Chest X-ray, AP view. Patient: 52 years old, sex M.
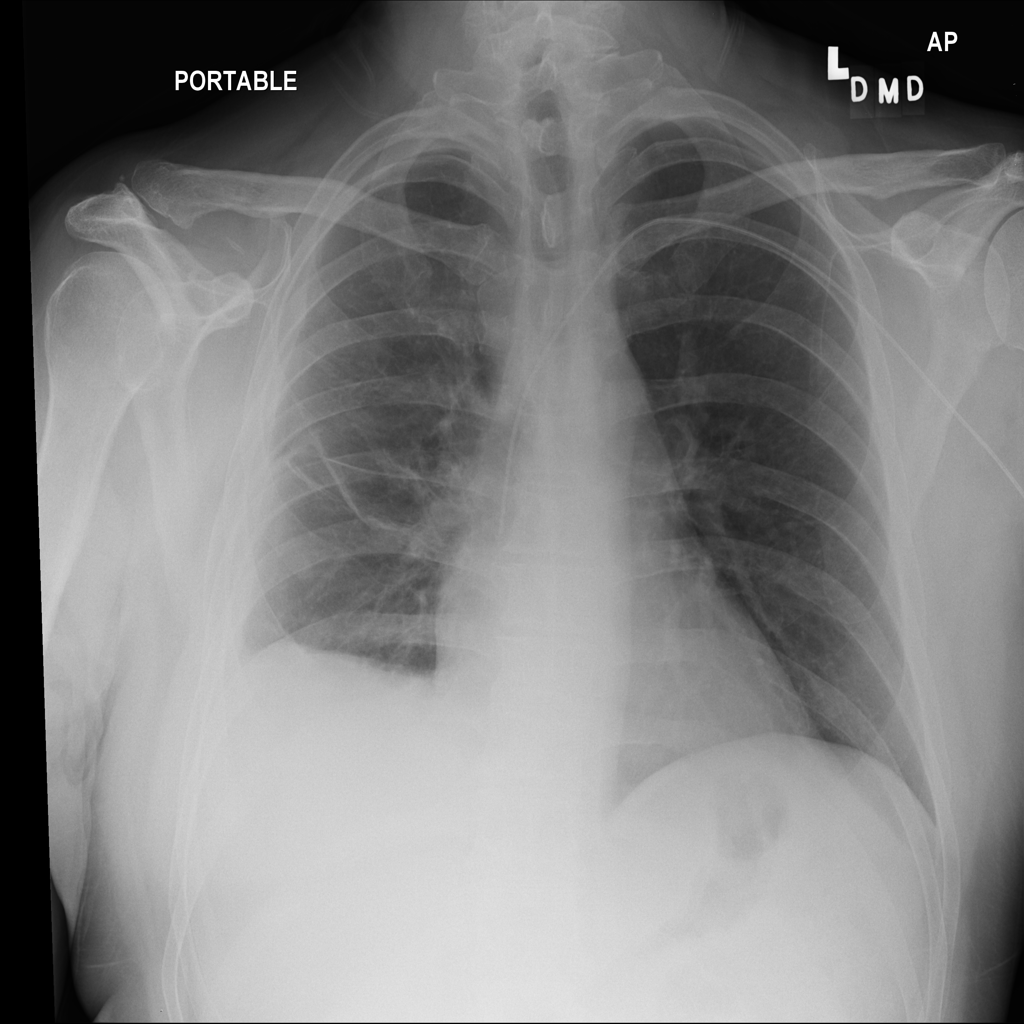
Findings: No Finding